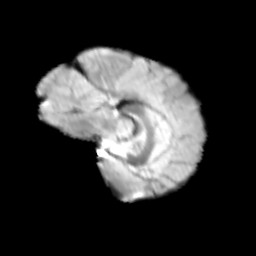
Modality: T2w
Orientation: sagittal
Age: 11
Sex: female
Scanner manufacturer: siemens
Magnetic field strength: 3 T
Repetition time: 3.8 s
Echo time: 0.07 s